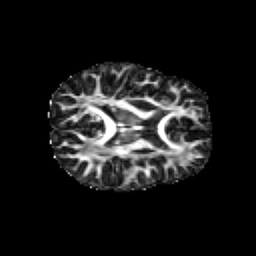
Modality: FA
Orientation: axial
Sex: male
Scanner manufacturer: siemens
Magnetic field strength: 3 T
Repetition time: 5 s
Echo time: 0.071 s